A scalogram (wavelet time-scale view) of one vibration snapshot from a rotating machine is shown. Diagnose the rotating machine from this image, choosing from: normal, misalignment, unbalance, looseness.
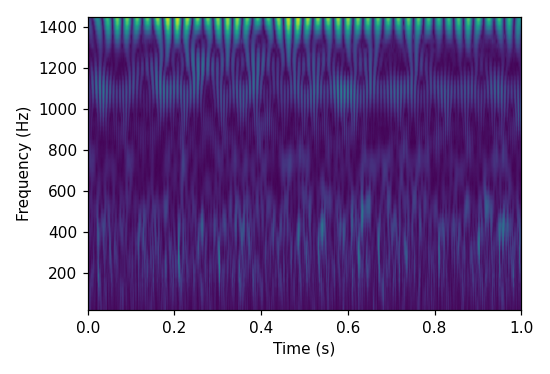
Answer: unbalance